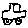
Label: car